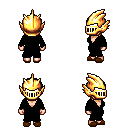
a pixel art fantasy rpg character, female body template, human, light skin, black robe, gold greaves, blue plain hairstyle, gold helm, brown slippers, four views (front, back, left, right), 2x2 character sprite sheet, small pixel art, hard edges, no anti-aliasing